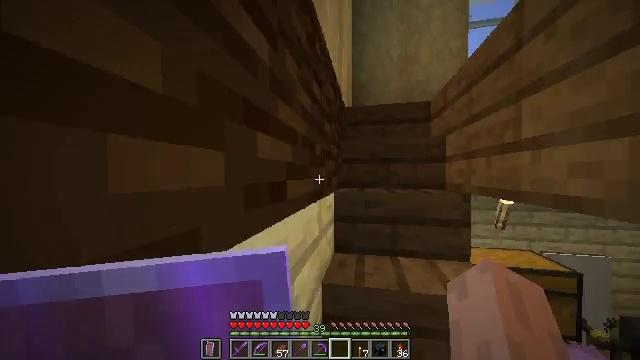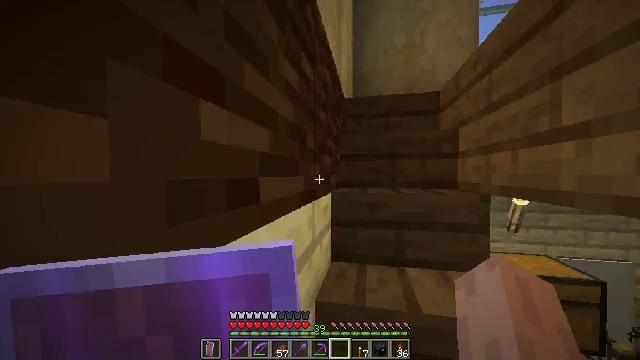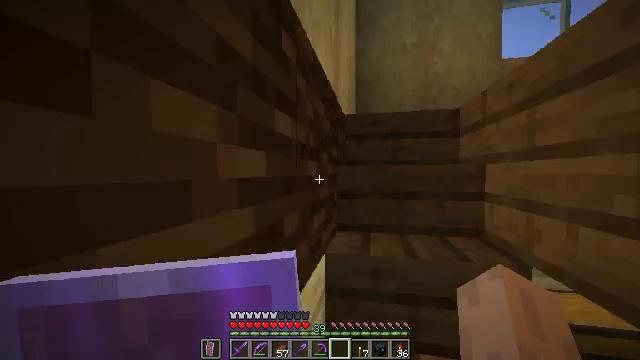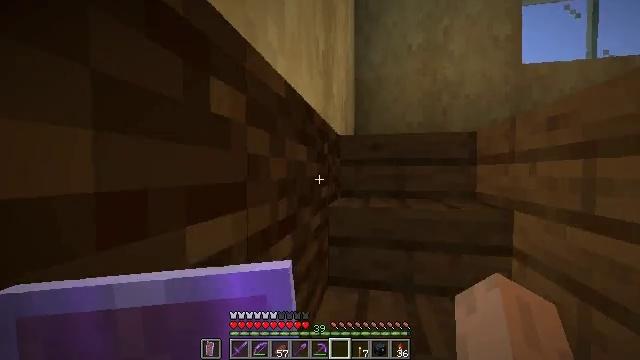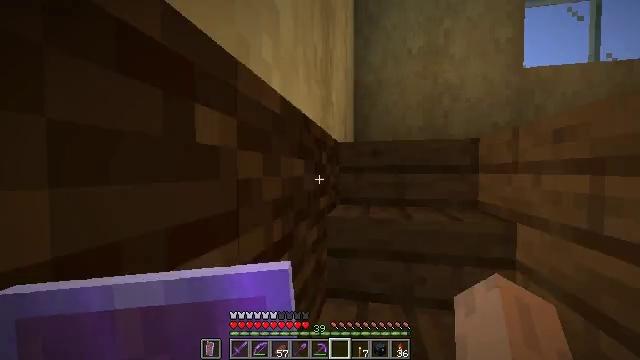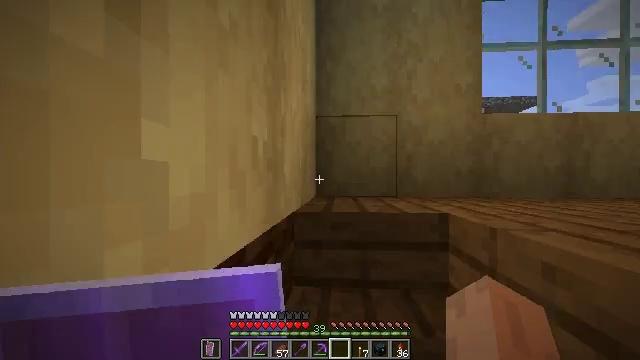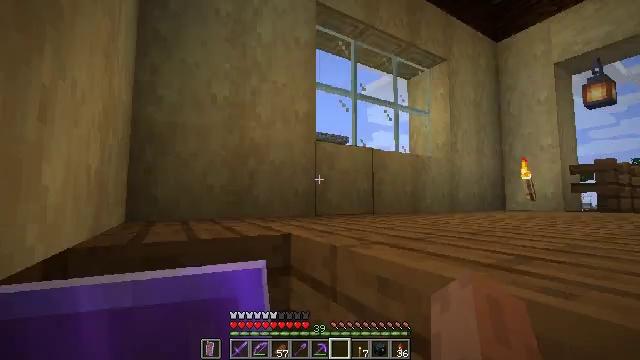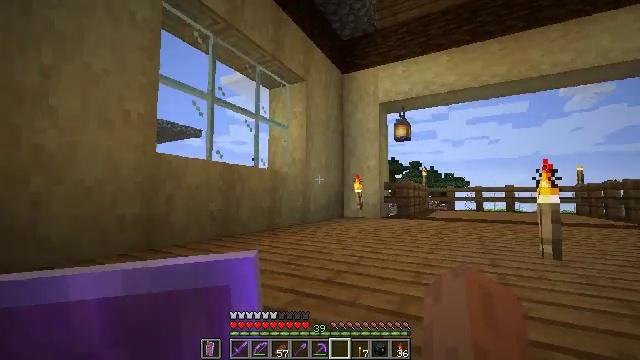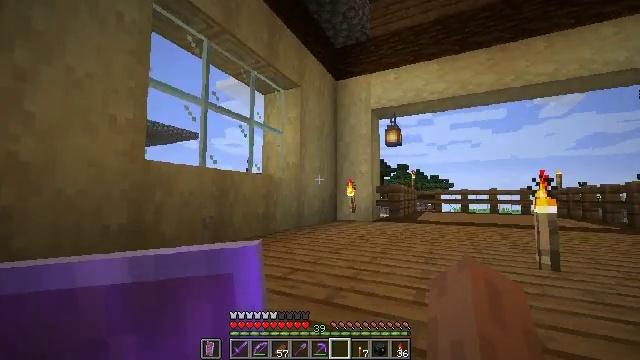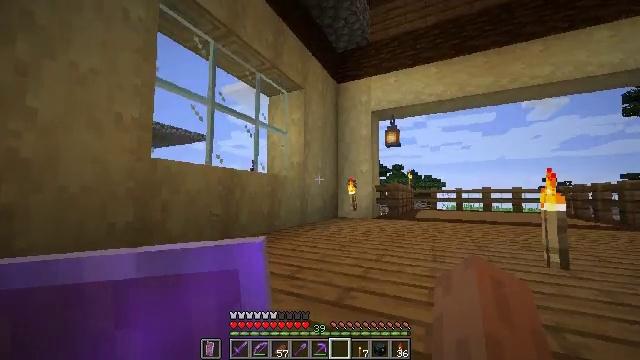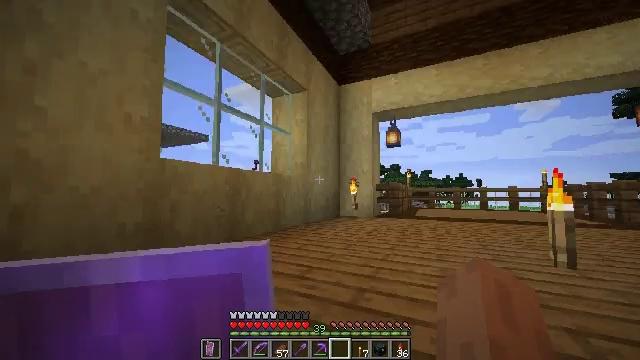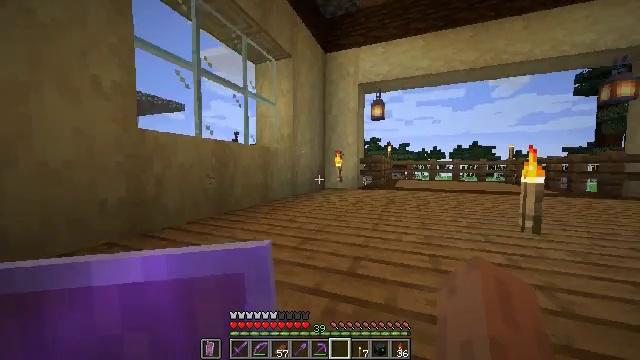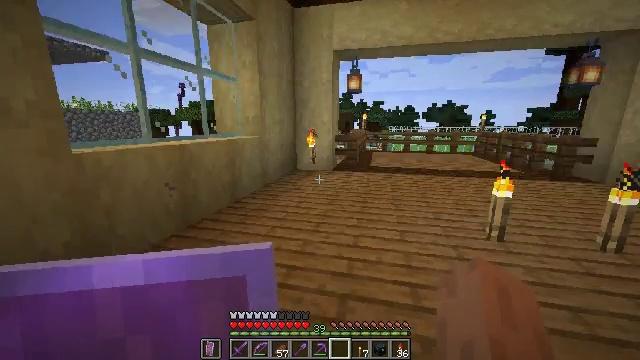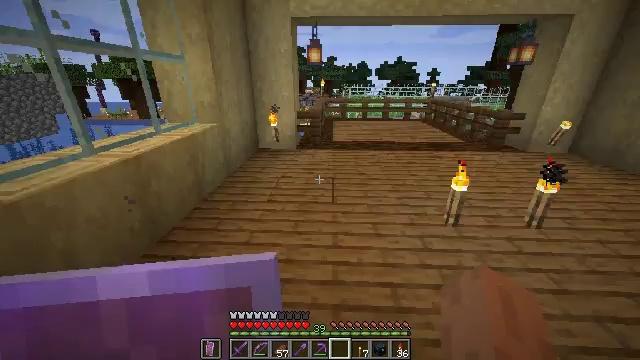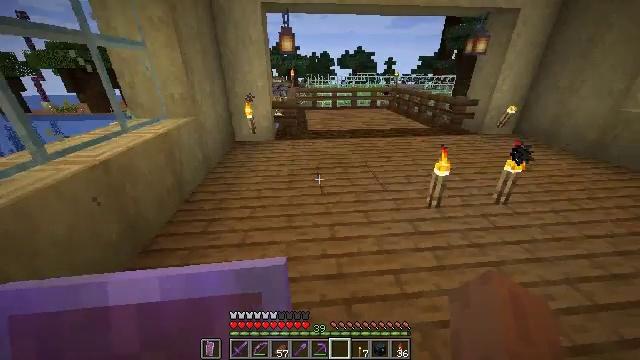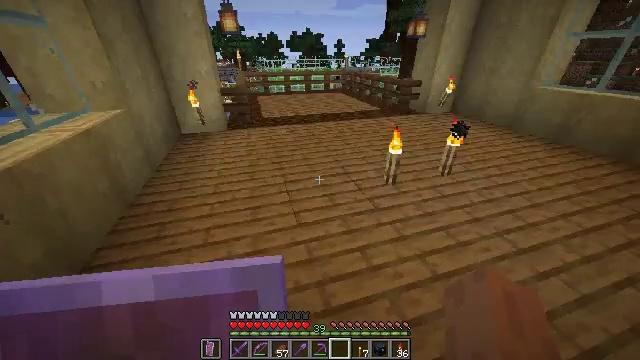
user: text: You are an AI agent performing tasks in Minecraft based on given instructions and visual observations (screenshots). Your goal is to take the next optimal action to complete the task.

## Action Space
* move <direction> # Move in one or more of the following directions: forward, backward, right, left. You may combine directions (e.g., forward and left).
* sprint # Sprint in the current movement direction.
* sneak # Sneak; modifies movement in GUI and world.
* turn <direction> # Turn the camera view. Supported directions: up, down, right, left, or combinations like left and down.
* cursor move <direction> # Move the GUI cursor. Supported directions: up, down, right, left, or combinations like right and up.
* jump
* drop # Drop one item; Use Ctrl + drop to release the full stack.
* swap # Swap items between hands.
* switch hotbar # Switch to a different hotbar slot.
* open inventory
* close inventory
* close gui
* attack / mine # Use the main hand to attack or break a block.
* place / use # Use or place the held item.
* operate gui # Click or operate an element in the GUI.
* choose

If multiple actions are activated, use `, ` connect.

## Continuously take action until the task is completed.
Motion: motion action
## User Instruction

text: Craft glass in the furnace from sand.
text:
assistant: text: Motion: move forward, sprint
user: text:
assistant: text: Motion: move forward, sprint
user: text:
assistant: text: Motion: move forward, sprint
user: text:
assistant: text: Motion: move forward, sprint
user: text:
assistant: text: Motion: move forward, sprint, turn right and up
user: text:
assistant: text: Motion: move forward, sprint, turn right and up
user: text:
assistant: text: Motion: move forward, sprint, turn right and down
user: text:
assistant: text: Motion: move forward, sprint, turn right
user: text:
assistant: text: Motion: move forward, sprint
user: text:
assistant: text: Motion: move forward, sprint
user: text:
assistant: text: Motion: move forward, sprint, turn right and down
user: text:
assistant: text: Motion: move forward and move left, sprint, turn right and down
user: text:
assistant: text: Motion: move forward and move left, sprint, turn right and down
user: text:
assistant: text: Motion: move forward and move left, sprint, turn right and down
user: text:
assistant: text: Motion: move forward and move left, sprint, turn right and down
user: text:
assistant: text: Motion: move forward and move left, sprint, turn right
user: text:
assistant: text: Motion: move forward and move left, sprint, turn right and down
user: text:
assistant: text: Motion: move forward and move left, sprint, turn right and down
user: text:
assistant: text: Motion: move forward and move left, sprint, turn right
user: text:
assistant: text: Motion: move forward and move left, sprint, turn right
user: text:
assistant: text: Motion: move forward and move left, sprint, turn right
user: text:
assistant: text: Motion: move forward and move left, turn right
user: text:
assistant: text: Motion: move forward, turn right and up
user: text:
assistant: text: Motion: move forward, turn right
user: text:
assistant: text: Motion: move forward, turn right
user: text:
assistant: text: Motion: move forward
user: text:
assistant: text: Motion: move forward, turn right and up
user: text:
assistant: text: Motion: move forward, turn right
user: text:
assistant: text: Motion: move forward and move right, turn right
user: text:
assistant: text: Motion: move forward and move right, turn right